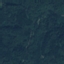
Label: Forest